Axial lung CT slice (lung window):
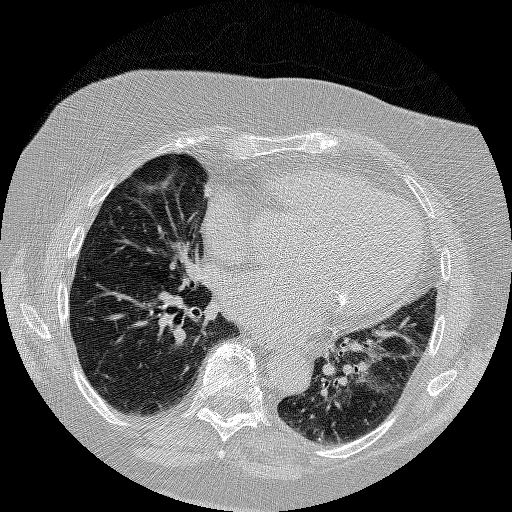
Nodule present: no